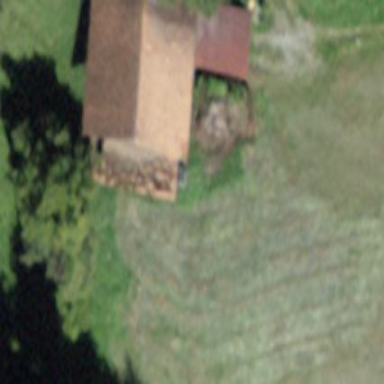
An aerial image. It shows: Rural barn.